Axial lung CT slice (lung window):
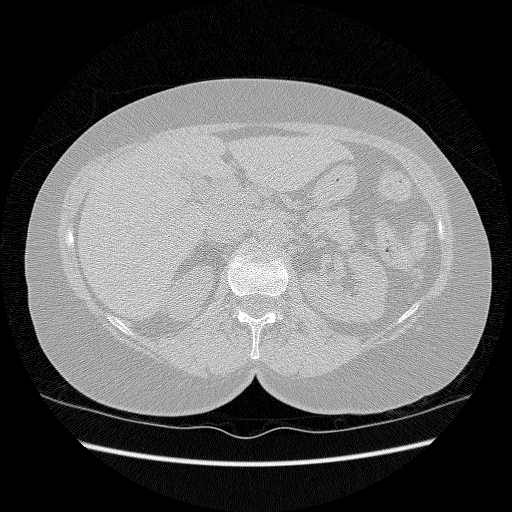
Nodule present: no